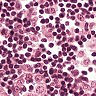
Metastatic tissue present: no